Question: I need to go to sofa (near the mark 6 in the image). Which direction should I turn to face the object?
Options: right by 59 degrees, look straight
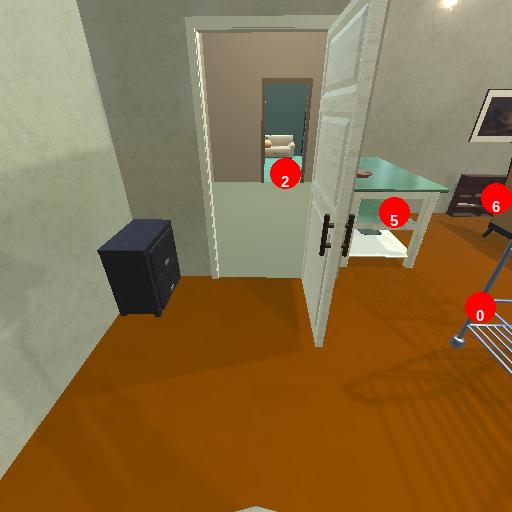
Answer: right by 59 degrees